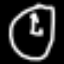
Label: clock